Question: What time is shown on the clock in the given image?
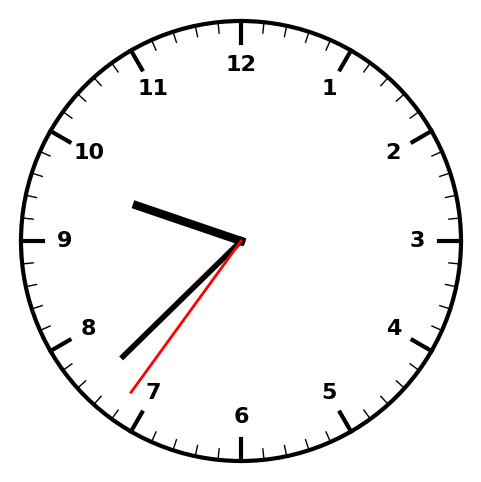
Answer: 09:37:36